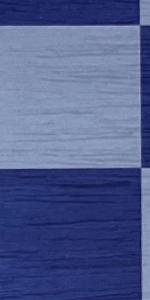
Label: Empty